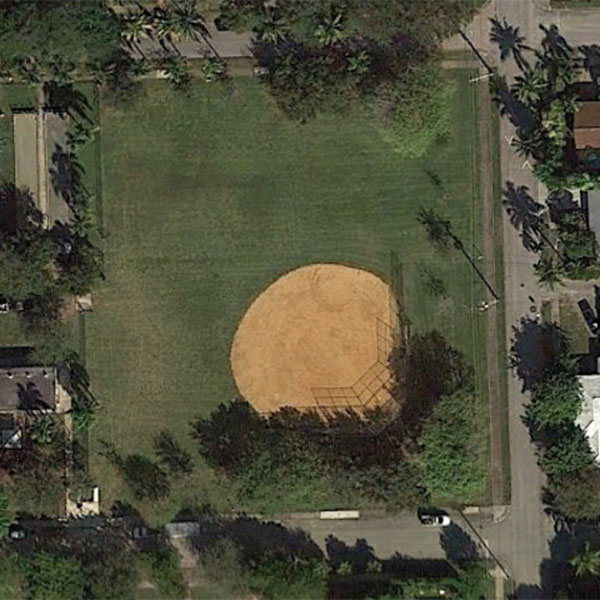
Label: BaseballField